Aerial crown-view tile of a tropical tree (Barro Colorado Island, Panama), acquired 20250217:
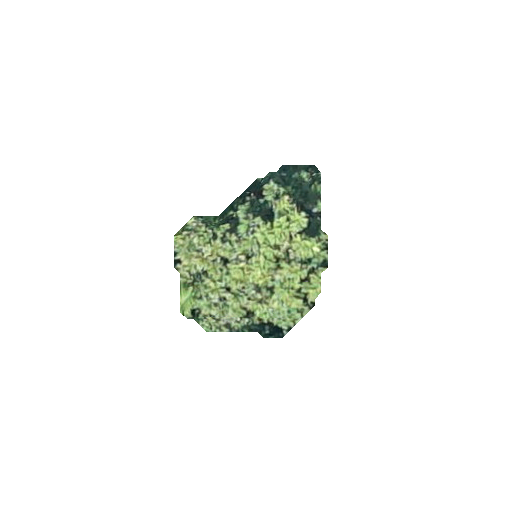
Species: Dipteryx oleifera
GBIF accepted scientific name: Dipteryx oleifera
Crown area: 28.479 m²